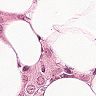
Metastatic tissue present: yes